Question: I create UIToolbar programmatically in camera overlay. I want to change its color, but it doesn't work:
'''
UIToolbar *toolbar = [[UIToolbar alloc]initWithFrame:CGRectMake(0, 436, 320, 44)];
[toolbar setBarStyle:UIBarStyleDefault];
toolbar.tintColor = [UIColor colorWithRed:226.0 green:226.0 blue:226.0 alpha:0.0];
'''

The color is wrong. What am I missing?
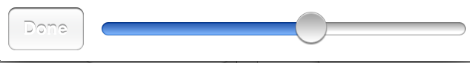
Answer: Add /255.0 at the red, green, blue value and it will be solved like this,
'''
toolbar.tintColor = [UIColor colorWithRed:226.0/255.0 green:226.0/255.0 blue:226.0/255.0 alpha:1.0];
'''